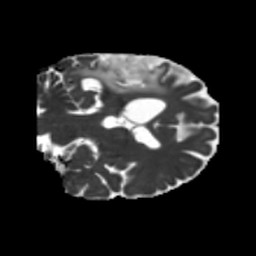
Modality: MD
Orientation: coronal
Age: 64
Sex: male
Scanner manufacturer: siemens
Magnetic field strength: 3 T
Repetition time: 5.25 s
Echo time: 0.08 s